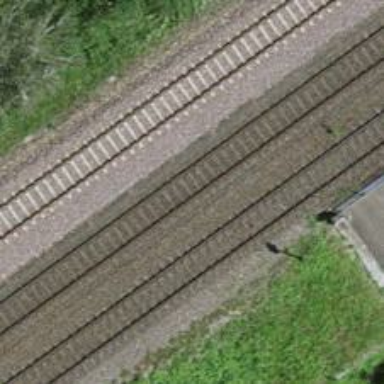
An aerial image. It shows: Bridge over railway tracks with embankment.